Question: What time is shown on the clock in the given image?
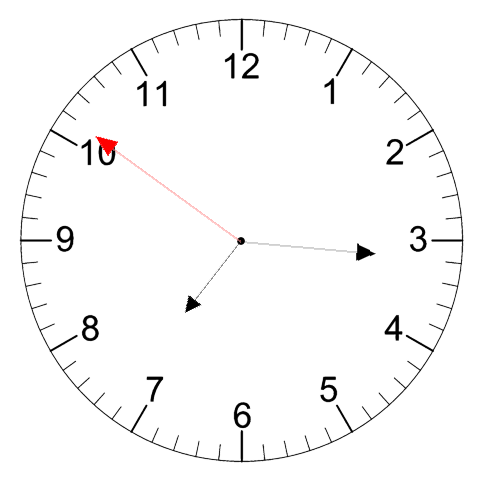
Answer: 07:15:51